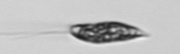
Label: Euglena